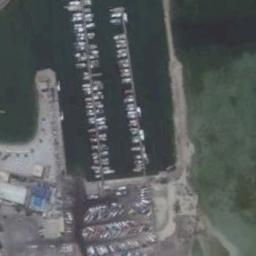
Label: harbor